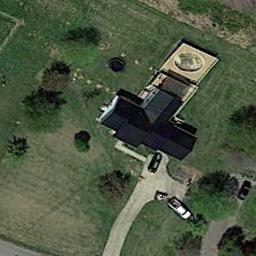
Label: sparse_residential